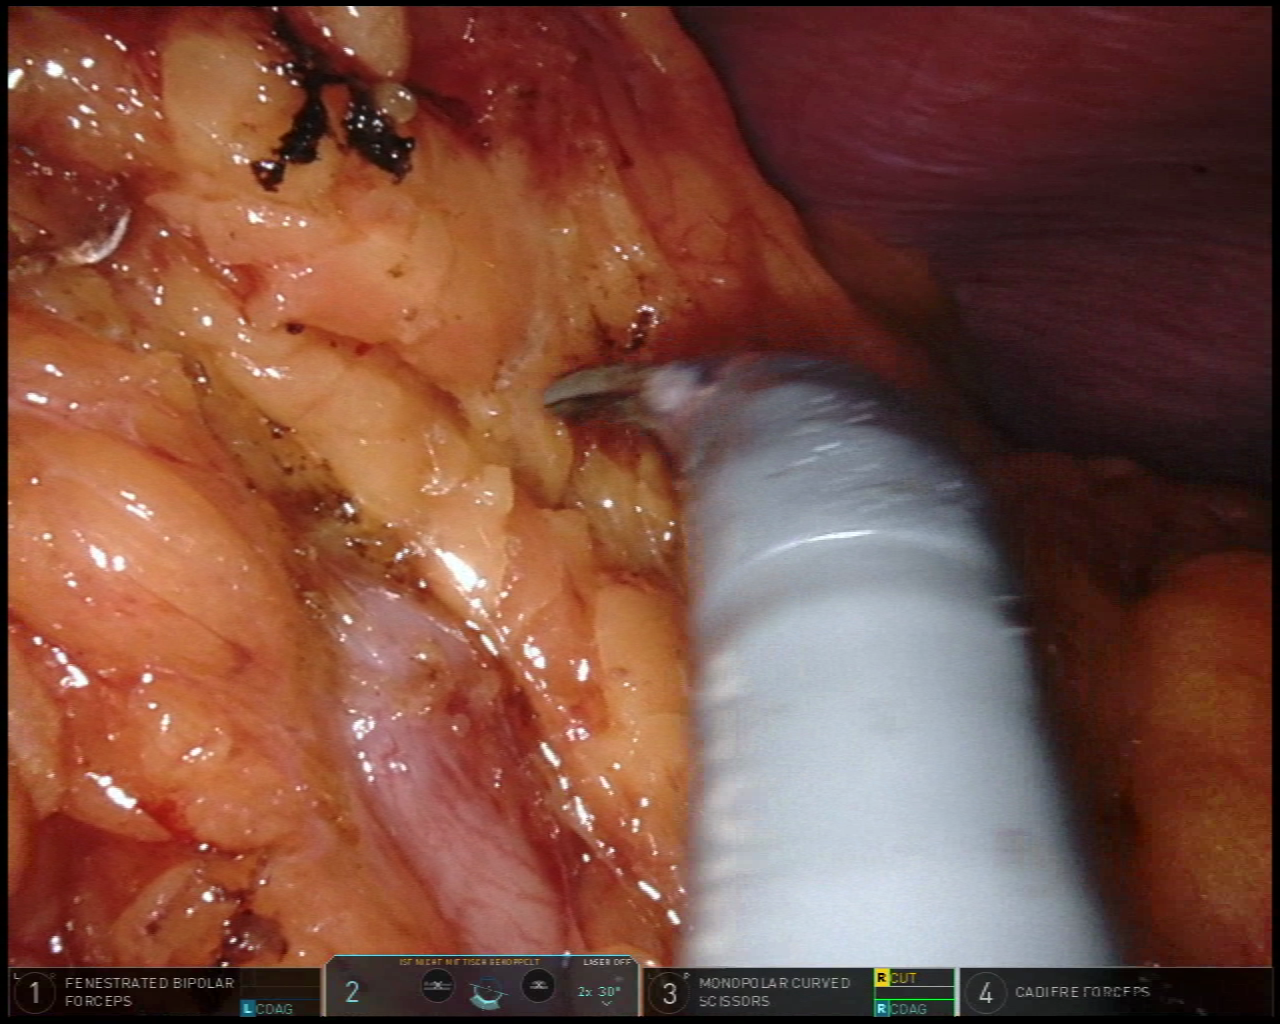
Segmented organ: stomach
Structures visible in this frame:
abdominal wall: yes
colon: no
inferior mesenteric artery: no
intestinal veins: no
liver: no
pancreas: no
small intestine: no
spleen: no
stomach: yes
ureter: no
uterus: no
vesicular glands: no